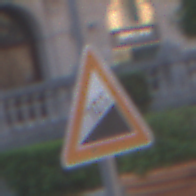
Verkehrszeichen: Steigung10
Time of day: SunriseSunset
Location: Outdoor (Urban)
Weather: PartlyCloudy
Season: NotSpecified
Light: Natural